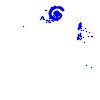
Particle: electron